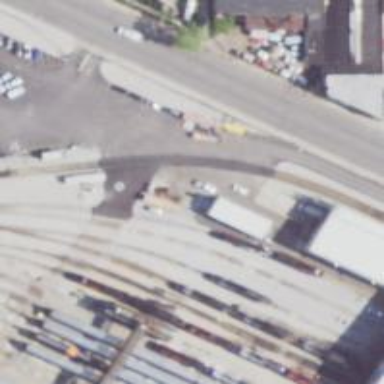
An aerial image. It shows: Railway yard in service.